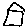
Label: house